Question: Consider this main document:
'''
<!DOCTYPE html>
<html>
<head lang="en">
<meta charset="UTF-8">
<title>Bug</title>
<link rel="import" href="bower_components/polymer/polymer.html">
<link rel="import" href="svg-bug.html">
</head>
<body>
<p>Directly:</p>
<svg width="50" height="20">
<defs>
<marker id="arrow" markerWidth="13" markerHeight="13" refx="2" refy="6" orient="auto">
<path d="M2,1 L2,10 L10,6 L2,2" style="fill:red;" />
</marker>
</defs>
<path d="M10,10 L40,10"
style="stroke:#000000; stroke-width: 1.25px;
fill:none;
marker-end: url(#arrow);" ></path>
</svg>
<p>Imported:</p>
<svg-bug></svg-bug>
</body>
</html>
'''
And 'svg-bug.html' containing this:
'''
<polymer-element name="svg-bug" noscript>
<template>
<svg width="50" height="20">
<defs>
<marker id="arrow" markerWidth="13" markerHeight="13" refx="2" refy="6" orient="auto">
<path d="M2,1 L2,10 L10,6 L2,2" style="fill:red;" />
</marker>
</defs>
<path d="M10,10 L40,10"
style="stroke:#000000; stroke-width: 1.25px;
fill:none;
marker-end: url(#arrow);" ></path>
</svg>
</template>
</polymer-element>
'''
Using Chromium Version 37.0.2062.94 Ubuntu 14.04 (290621) (64-bit) and Polymer 0.4.0. The result is this:

This is because the path's style attribut now contains 'marker-end: url('svg-bug.html#arrow');'.
I tried using 'no-shim' in various places with no luck.
How can I fix or work around this?
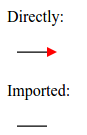
Answer: This is probably a bug in Polymer, file an issue ticket here <URL>